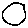
Label: circle